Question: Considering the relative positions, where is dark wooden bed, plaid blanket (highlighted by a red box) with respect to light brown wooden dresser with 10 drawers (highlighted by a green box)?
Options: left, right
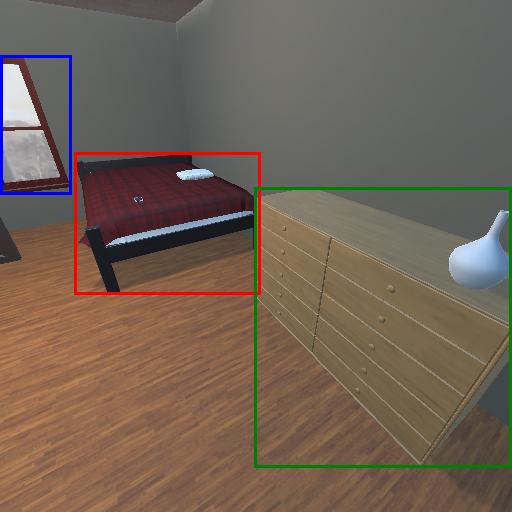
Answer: left